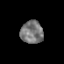
Tissue: prostate
Cell type: T cells
Senescence score: 0.322
Nuclear area (px): 496
Mean DAPI intensity: 122.542